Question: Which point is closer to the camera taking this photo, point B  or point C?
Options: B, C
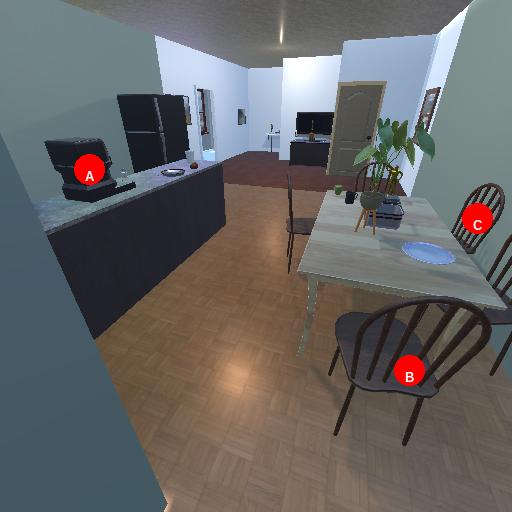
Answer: B